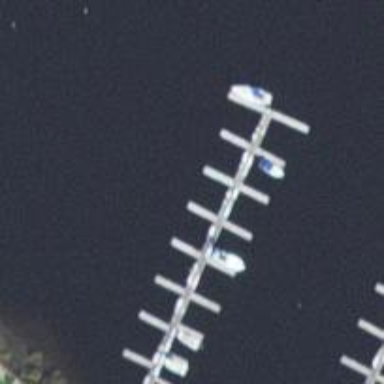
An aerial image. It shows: Commercial mooring pier made of wooden planks.